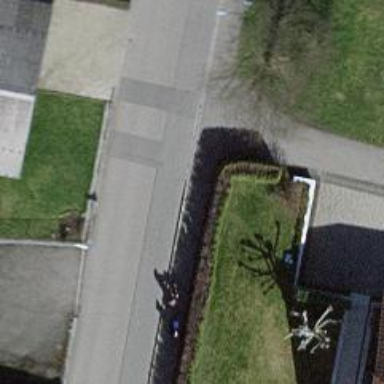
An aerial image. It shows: Hedge barrier.